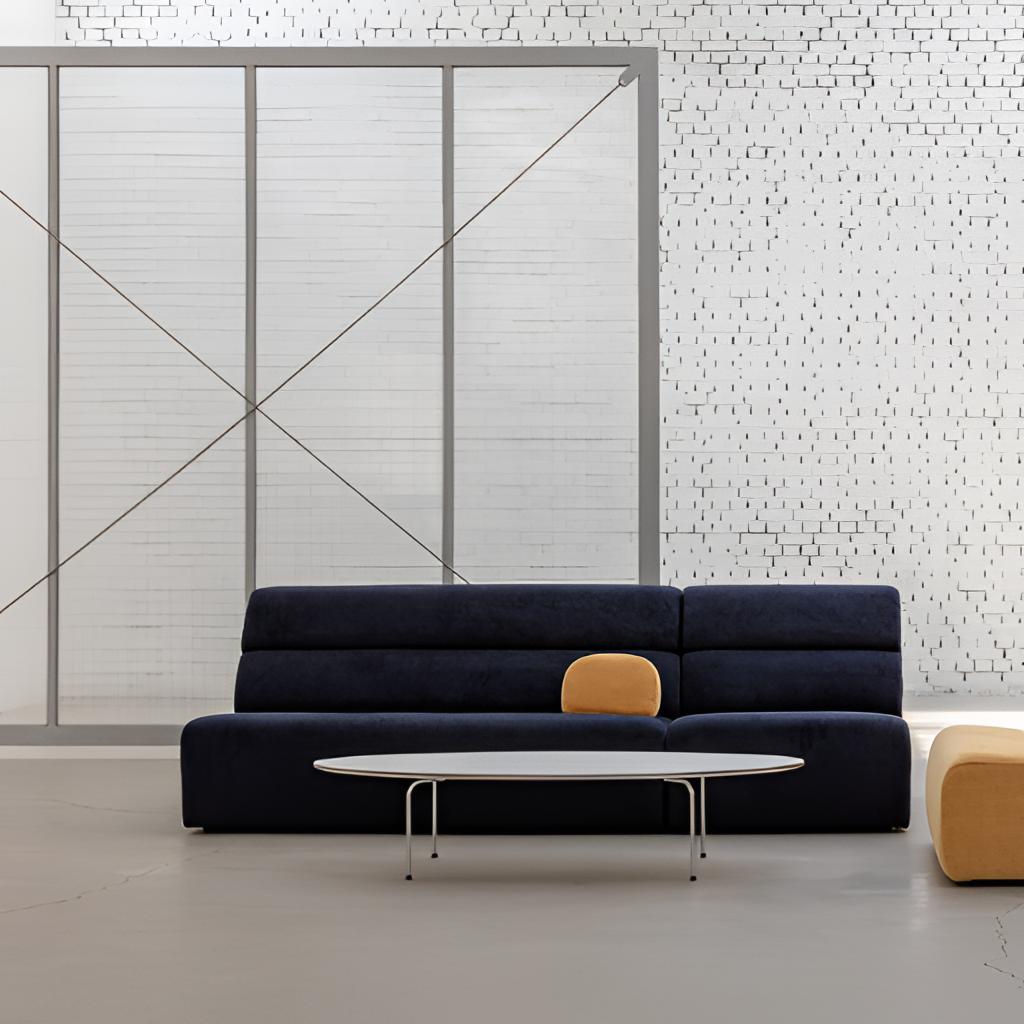
living room, fabric sofa, modern, gray concrete flooring, with smooth pattern, brick wallpaper, with solid pattern